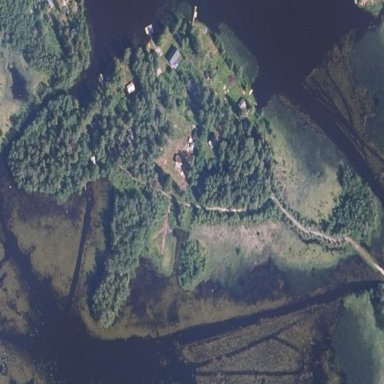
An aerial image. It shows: Islet.